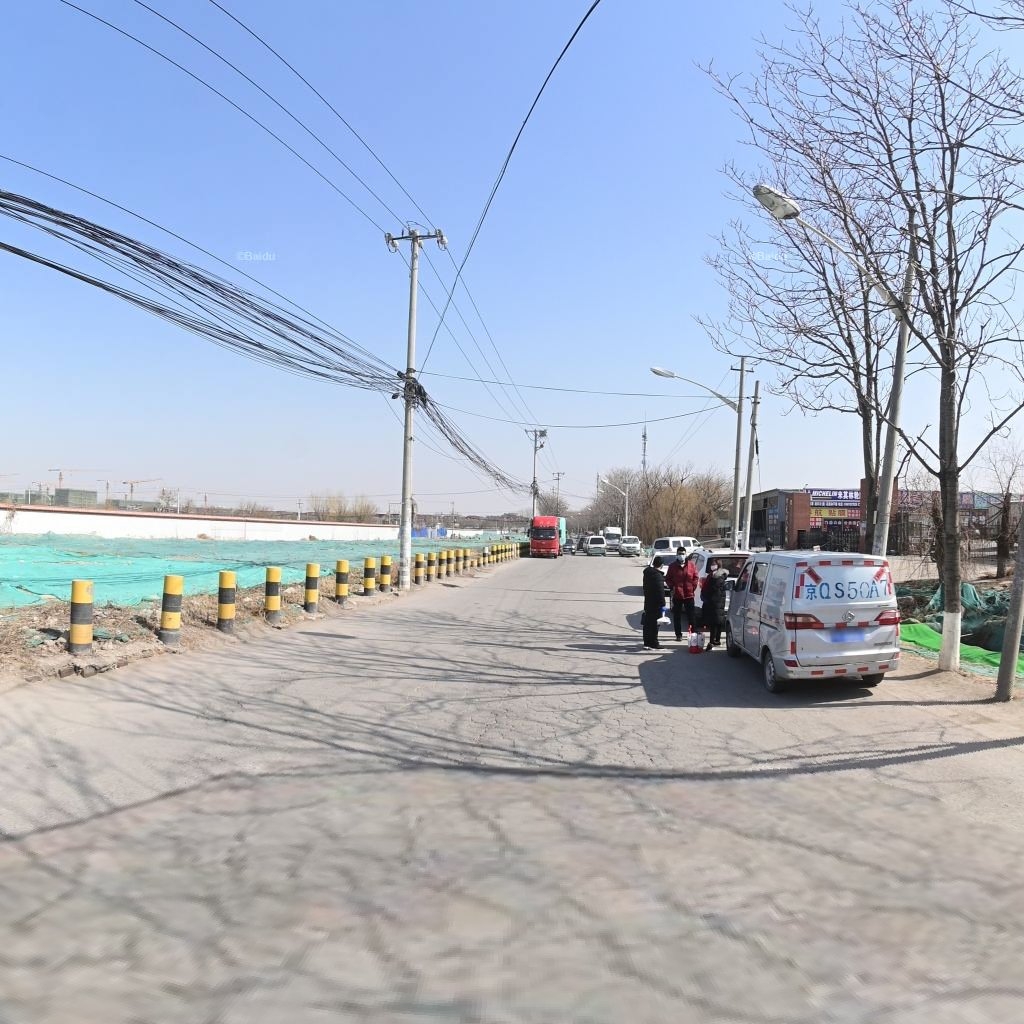
Region: Chaoyang
Road damage annotations: alligator crack, longitudinal crack